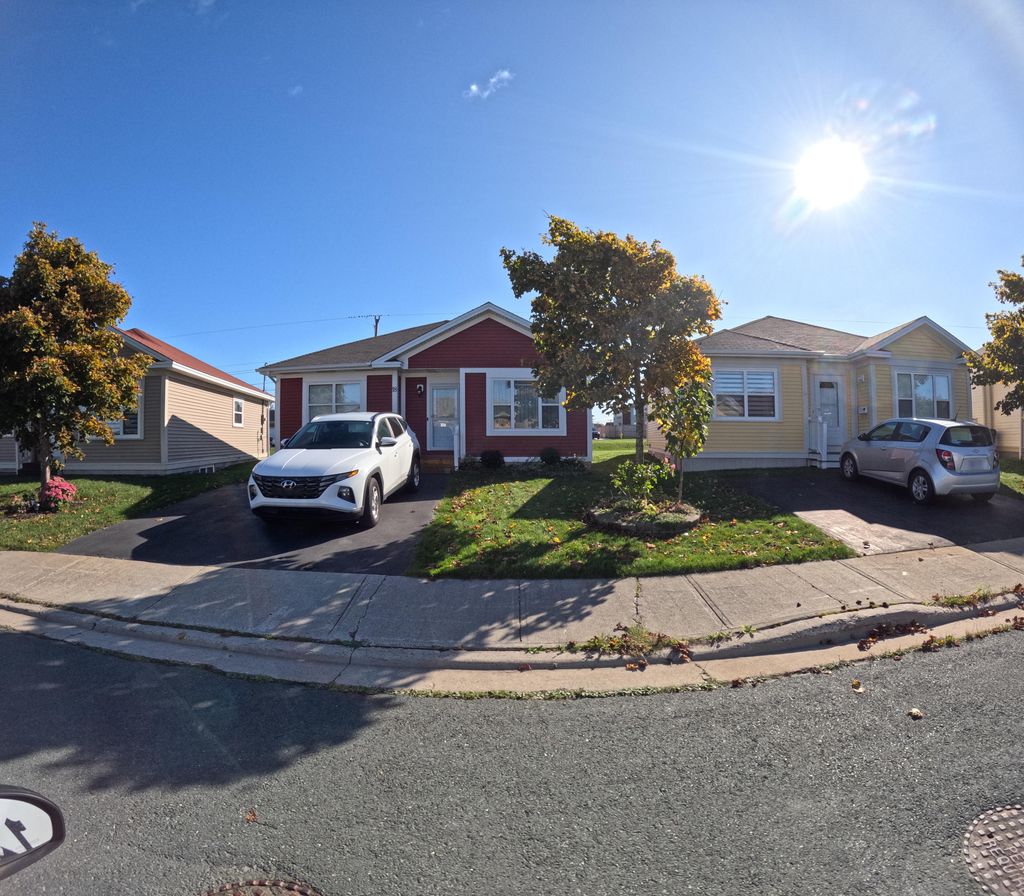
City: st_johns